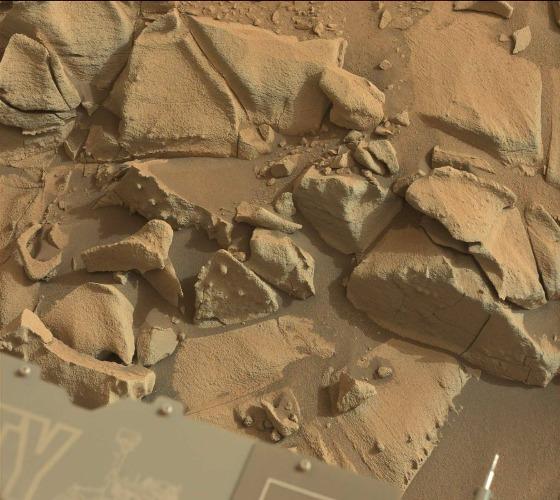
Terrain classes present: Background, Bedrock, Gravel / Sand / Soil, Rock